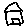
Label: house